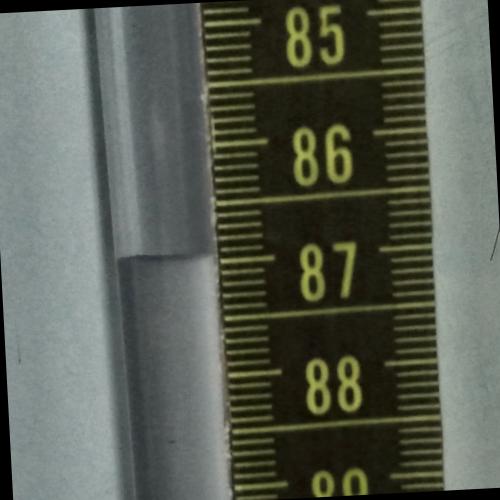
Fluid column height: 86.9 cm